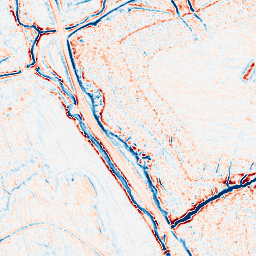
Category: edge_preserving
Decomposition family: bilateral
Decomposition parameters: d: 9
sigma_color: 150
sigma_space: 50
Upsampling method: quadratic
Upsampling parameters: scale: 8
Upsampling scale: 8